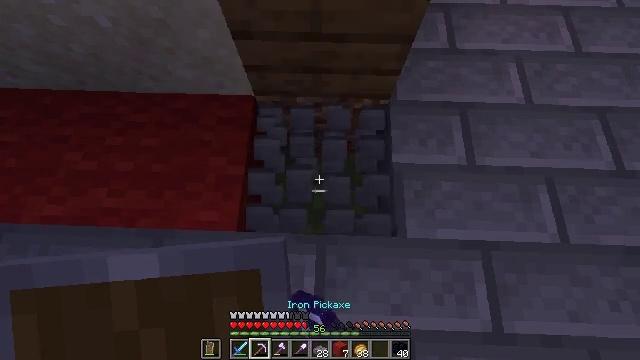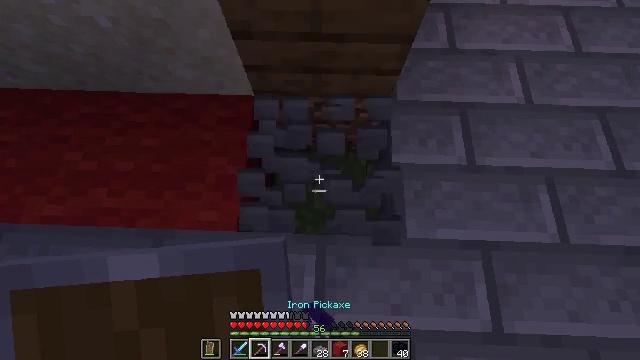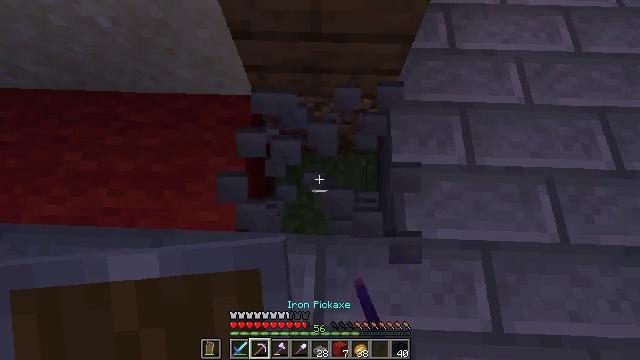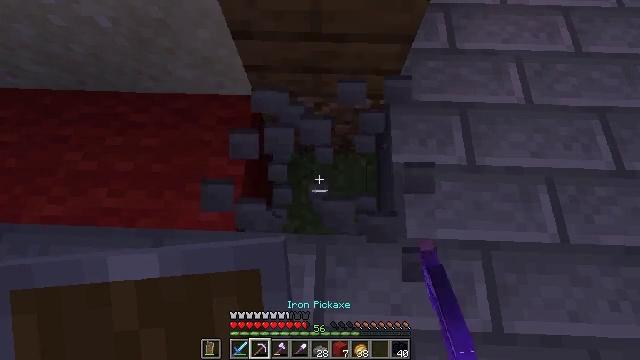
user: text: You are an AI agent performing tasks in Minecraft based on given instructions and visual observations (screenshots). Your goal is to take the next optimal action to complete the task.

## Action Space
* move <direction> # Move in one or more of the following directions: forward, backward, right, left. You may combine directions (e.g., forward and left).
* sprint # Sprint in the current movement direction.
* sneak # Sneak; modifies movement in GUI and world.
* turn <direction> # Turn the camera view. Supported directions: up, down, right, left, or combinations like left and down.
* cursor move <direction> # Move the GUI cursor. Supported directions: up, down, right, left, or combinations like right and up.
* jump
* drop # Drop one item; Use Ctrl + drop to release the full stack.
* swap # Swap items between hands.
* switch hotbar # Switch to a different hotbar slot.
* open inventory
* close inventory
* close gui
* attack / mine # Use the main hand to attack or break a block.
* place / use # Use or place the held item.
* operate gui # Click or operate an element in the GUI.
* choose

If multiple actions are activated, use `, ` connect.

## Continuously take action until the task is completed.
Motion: motion action
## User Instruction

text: Gather the stone brick slab for your inventory.
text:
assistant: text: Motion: no_op
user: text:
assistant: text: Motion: no_op
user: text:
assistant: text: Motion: no_op
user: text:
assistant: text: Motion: no_op